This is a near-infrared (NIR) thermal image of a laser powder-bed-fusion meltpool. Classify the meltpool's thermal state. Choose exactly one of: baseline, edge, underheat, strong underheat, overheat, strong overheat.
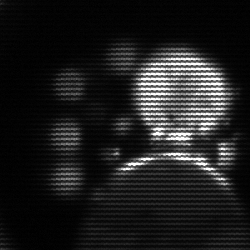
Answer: baseline